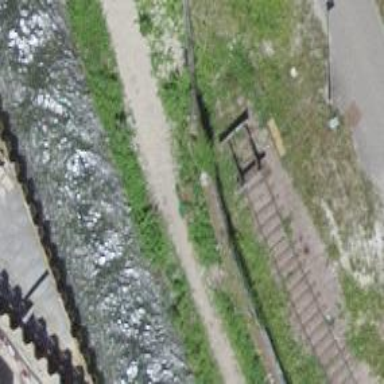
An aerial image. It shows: Railway buffer stop.